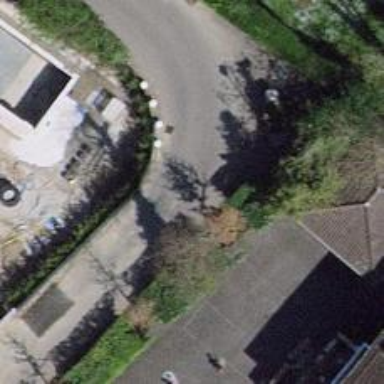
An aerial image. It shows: Residential road.